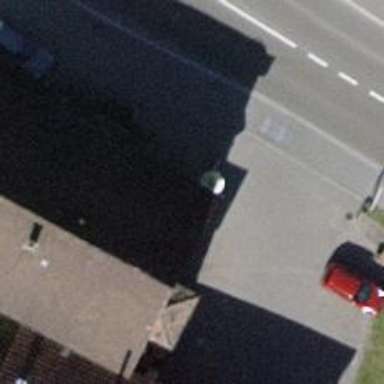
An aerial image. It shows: Post box is visible.